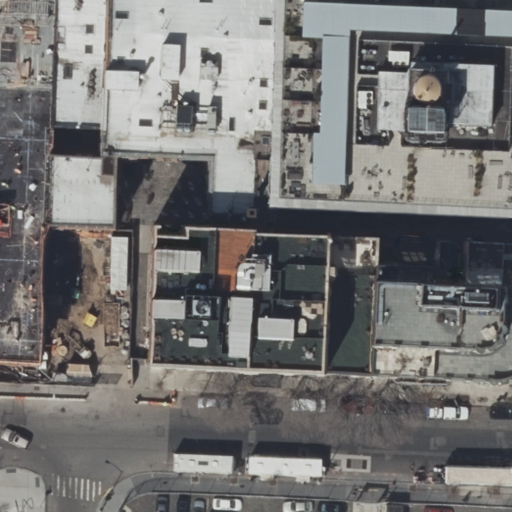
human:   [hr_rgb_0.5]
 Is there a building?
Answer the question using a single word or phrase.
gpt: yes

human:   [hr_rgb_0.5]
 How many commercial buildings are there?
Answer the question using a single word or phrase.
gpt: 0

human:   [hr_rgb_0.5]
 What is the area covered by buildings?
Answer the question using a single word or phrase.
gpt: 3699m2

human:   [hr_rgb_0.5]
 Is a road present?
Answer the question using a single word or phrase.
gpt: yes

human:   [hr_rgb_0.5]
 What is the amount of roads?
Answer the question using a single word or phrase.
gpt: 4

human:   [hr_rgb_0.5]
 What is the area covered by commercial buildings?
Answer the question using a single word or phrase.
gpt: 0m2

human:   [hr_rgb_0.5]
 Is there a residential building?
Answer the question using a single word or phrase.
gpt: yes

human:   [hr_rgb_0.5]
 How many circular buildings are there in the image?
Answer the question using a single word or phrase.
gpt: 0

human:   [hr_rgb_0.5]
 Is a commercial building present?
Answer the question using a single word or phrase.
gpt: no

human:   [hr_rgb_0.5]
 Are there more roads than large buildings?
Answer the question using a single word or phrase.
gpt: yes

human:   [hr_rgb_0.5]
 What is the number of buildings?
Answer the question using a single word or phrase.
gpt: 7

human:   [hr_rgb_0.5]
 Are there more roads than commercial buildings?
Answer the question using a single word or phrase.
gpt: yes

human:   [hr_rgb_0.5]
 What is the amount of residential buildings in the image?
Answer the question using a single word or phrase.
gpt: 7

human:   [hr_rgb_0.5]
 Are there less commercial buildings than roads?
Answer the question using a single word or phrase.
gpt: yes

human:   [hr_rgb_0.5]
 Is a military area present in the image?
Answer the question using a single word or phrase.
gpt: no

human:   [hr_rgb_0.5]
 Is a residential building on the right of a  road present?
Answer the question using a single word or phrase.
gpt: yes

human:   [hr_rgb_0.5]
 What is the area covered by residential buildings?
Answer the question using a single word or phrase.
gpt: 3699m2

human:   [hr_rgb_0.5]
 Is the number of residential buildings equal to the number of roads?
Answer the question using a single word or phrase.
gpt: no

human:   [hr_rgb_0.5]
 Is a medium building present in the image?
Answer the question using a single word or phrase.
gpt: yes

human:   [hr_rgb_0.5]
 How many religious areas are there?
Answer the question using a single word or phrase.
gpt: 0

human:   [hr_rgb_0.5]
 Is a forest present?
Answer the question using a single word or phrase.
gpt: no

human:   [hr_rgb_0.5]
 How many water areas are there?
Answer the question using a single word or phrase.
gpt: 0

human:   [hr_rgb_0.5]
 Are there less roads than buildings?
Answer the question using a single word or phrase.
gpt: yes

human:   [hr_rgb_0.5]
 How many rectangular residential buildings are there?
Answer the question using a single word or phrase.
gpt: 4

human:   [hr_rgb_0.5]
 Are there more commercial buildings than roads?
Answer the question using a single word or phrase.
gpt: no

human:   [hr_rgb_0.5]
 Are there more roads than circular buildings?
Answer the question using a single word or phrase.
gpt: yes

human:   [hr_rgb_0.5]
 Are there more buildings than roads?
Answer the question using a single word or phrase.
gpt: yes

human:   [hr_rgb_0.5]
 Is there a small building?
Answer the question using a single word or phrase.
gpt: yes

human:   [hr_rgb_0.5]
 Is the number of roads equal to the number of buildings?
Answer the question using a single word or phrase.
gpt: no

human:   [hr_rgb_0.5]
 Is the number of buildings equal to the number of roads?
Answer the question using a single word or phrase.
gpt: no

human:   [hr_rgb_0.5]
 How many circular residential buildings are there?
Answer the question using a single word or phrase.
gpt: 0

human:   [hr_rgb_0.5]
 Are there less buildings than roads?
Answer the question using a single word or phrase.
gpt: no

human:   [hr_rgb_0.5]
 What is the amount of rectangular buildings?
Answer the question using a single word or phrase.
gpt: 4

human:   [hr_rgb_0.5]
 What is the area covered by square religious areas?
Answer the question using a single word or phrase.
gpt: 0m2

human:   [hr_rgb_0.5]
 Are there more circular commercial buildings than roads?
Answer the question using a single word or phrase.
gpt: no

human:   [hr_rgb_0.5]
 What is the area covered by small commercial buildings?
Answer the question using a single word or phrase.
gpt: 0m2

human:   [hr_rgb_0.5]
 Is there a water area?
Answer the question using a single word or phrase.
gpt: no

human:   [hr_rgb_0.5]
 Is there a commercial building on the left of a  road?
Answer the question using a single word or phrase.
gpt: no

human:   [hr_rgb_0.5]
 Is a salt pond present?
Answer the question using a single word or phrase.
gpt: no

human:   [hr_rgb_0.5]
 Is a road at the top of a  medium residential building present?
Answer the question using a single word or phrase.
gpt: yes

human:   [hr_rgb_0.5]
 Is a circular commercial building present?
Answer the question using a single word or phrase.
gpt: no

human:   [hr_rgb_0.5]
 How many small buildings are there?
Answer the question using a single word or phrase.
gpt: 2

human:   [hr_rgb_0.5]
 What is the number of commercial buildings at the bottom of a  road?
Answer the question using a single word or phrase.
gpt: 0

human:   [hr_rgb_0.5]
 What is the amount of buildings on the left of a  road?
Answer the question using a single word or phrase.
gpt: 4

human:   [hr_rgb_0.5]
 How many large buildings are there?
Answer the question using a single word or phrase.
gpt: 3

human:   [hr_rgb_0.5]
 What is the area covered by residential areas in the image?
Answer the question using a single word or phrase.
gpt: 0m2

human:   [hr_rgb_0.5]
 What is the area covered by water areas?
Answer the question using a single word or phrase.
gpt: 0m2

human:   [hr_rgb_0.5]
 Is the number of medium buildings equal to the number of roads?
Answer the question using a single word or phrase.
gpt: no

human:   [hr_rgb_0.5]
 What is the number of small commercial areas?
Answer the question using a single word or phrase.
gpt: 0

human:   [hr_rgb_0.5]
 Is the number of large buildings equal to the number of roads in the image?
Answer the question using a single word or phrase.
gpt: no

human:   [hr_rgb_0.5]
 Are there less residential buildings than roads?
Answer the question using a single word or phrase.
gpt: no

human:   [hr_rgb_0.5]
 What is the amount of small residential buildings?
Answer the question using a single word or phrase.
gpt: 2

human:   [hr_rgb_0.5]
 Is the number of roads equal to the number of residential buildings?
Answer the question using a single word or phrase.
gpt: no

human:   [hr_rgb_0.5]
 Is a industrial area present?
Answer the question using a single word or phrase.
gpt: no

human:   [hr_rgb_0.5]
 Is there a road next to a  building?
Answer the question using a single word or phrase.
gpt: yes

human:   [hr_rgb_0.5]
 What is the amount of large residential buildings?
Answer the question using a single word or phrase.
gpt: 3

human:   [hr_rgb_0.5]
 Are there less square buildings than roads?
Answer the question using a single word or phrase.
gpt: yes

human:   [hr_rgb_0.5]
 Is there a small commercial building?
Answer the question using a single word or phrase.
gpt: no

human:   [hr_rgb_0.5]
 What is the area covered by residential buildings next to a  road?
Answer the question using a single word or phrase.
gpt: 3699m2

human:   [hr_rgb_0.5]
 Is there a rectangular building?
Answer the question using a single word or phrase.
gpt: yes

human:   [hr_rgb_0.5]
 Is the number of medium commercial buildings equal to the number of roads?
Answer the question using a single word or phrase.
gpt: no

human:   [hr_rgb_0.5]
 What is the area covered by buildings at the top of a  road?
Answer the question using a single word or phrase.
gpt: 3699m2

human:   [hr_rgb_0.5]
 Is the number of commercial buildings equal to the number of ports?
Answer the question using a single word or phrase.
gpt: yes

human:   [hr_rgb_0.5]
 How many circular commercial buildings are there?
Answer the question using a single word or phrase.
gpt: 0